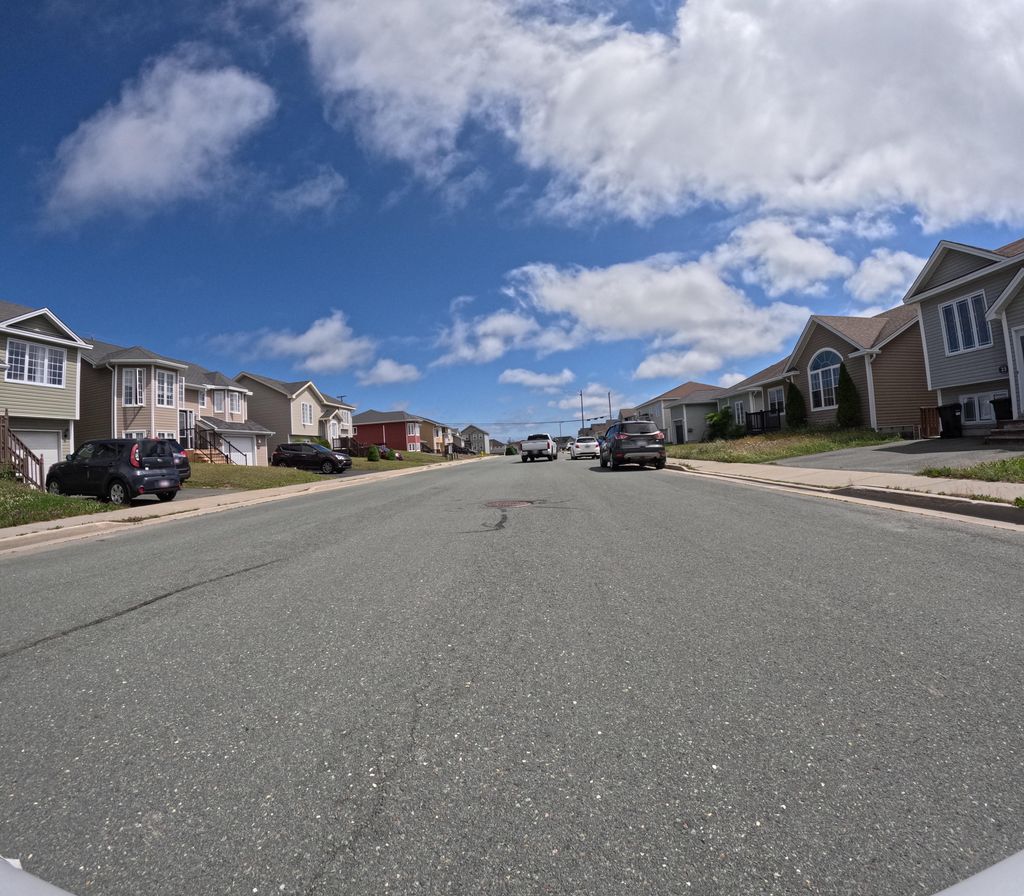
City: st_johns